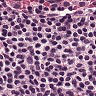
Metastatic tissue present: no